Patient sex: M
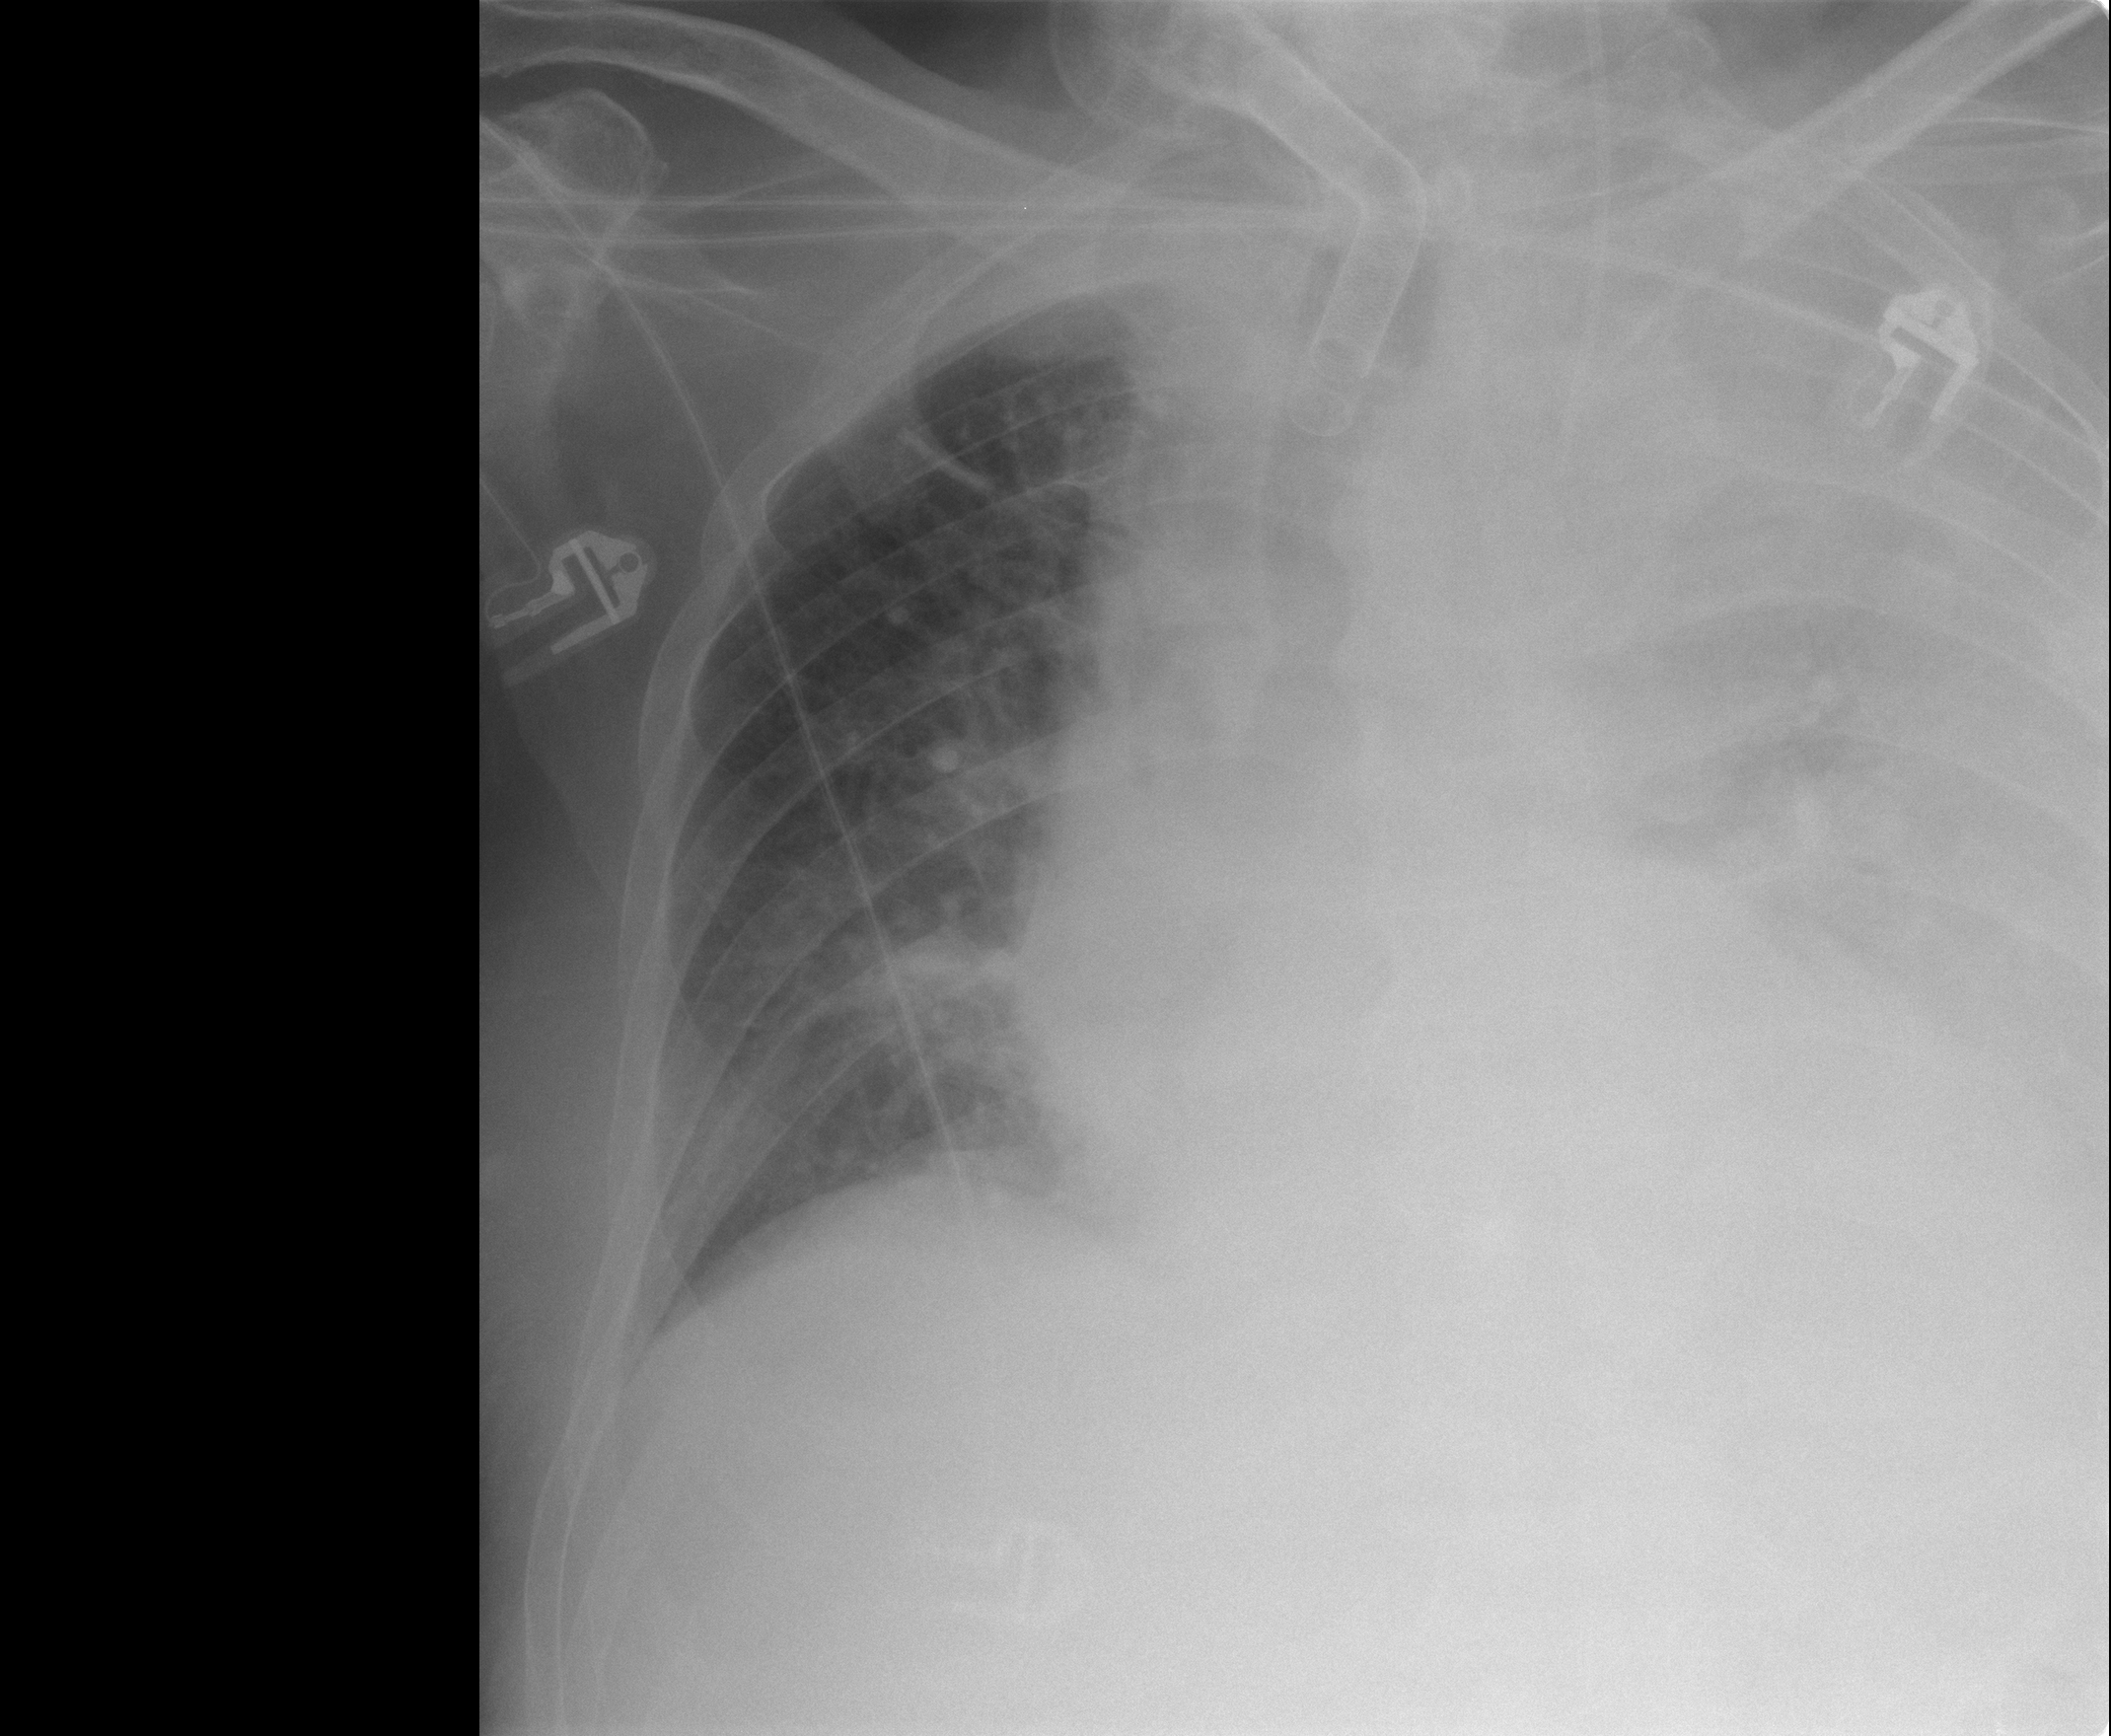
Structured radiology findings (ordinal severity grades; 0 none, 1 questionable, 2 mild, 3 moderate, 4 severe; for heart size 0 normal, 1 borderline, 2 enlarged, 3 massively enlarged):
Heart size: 2
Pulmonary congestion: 1
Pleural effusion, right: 0
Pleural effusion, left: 4
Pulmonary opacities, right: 2
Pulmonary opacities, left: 4
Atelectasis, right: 0
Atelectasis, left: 3